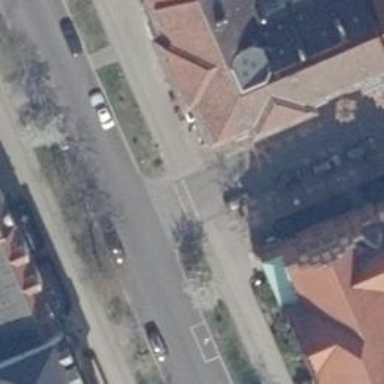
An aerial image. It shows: Residential road with sidewalks on both sides. The surface of the right sidewalk is sett.